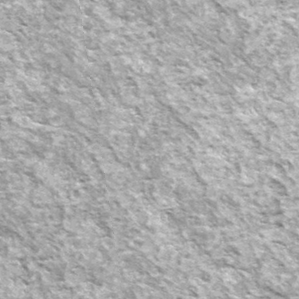
Label: frost